The image shows the envelope spectrum of a rolling-element bearing's vibration signal, with the characteristic fault frequencies (BPFO outer race, BPFI inner race, BSF ball, FTF cage) marked as reference lines. Determine the bearing's health state. Answer with exactly one of: normal, inner_race, outer_race, ball.
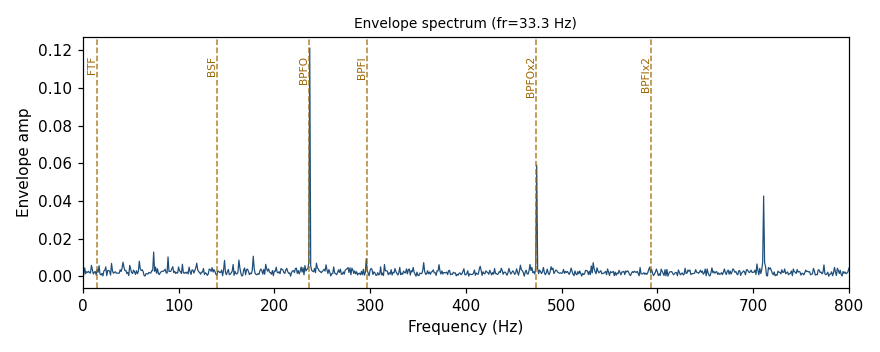
Answer: outer_race